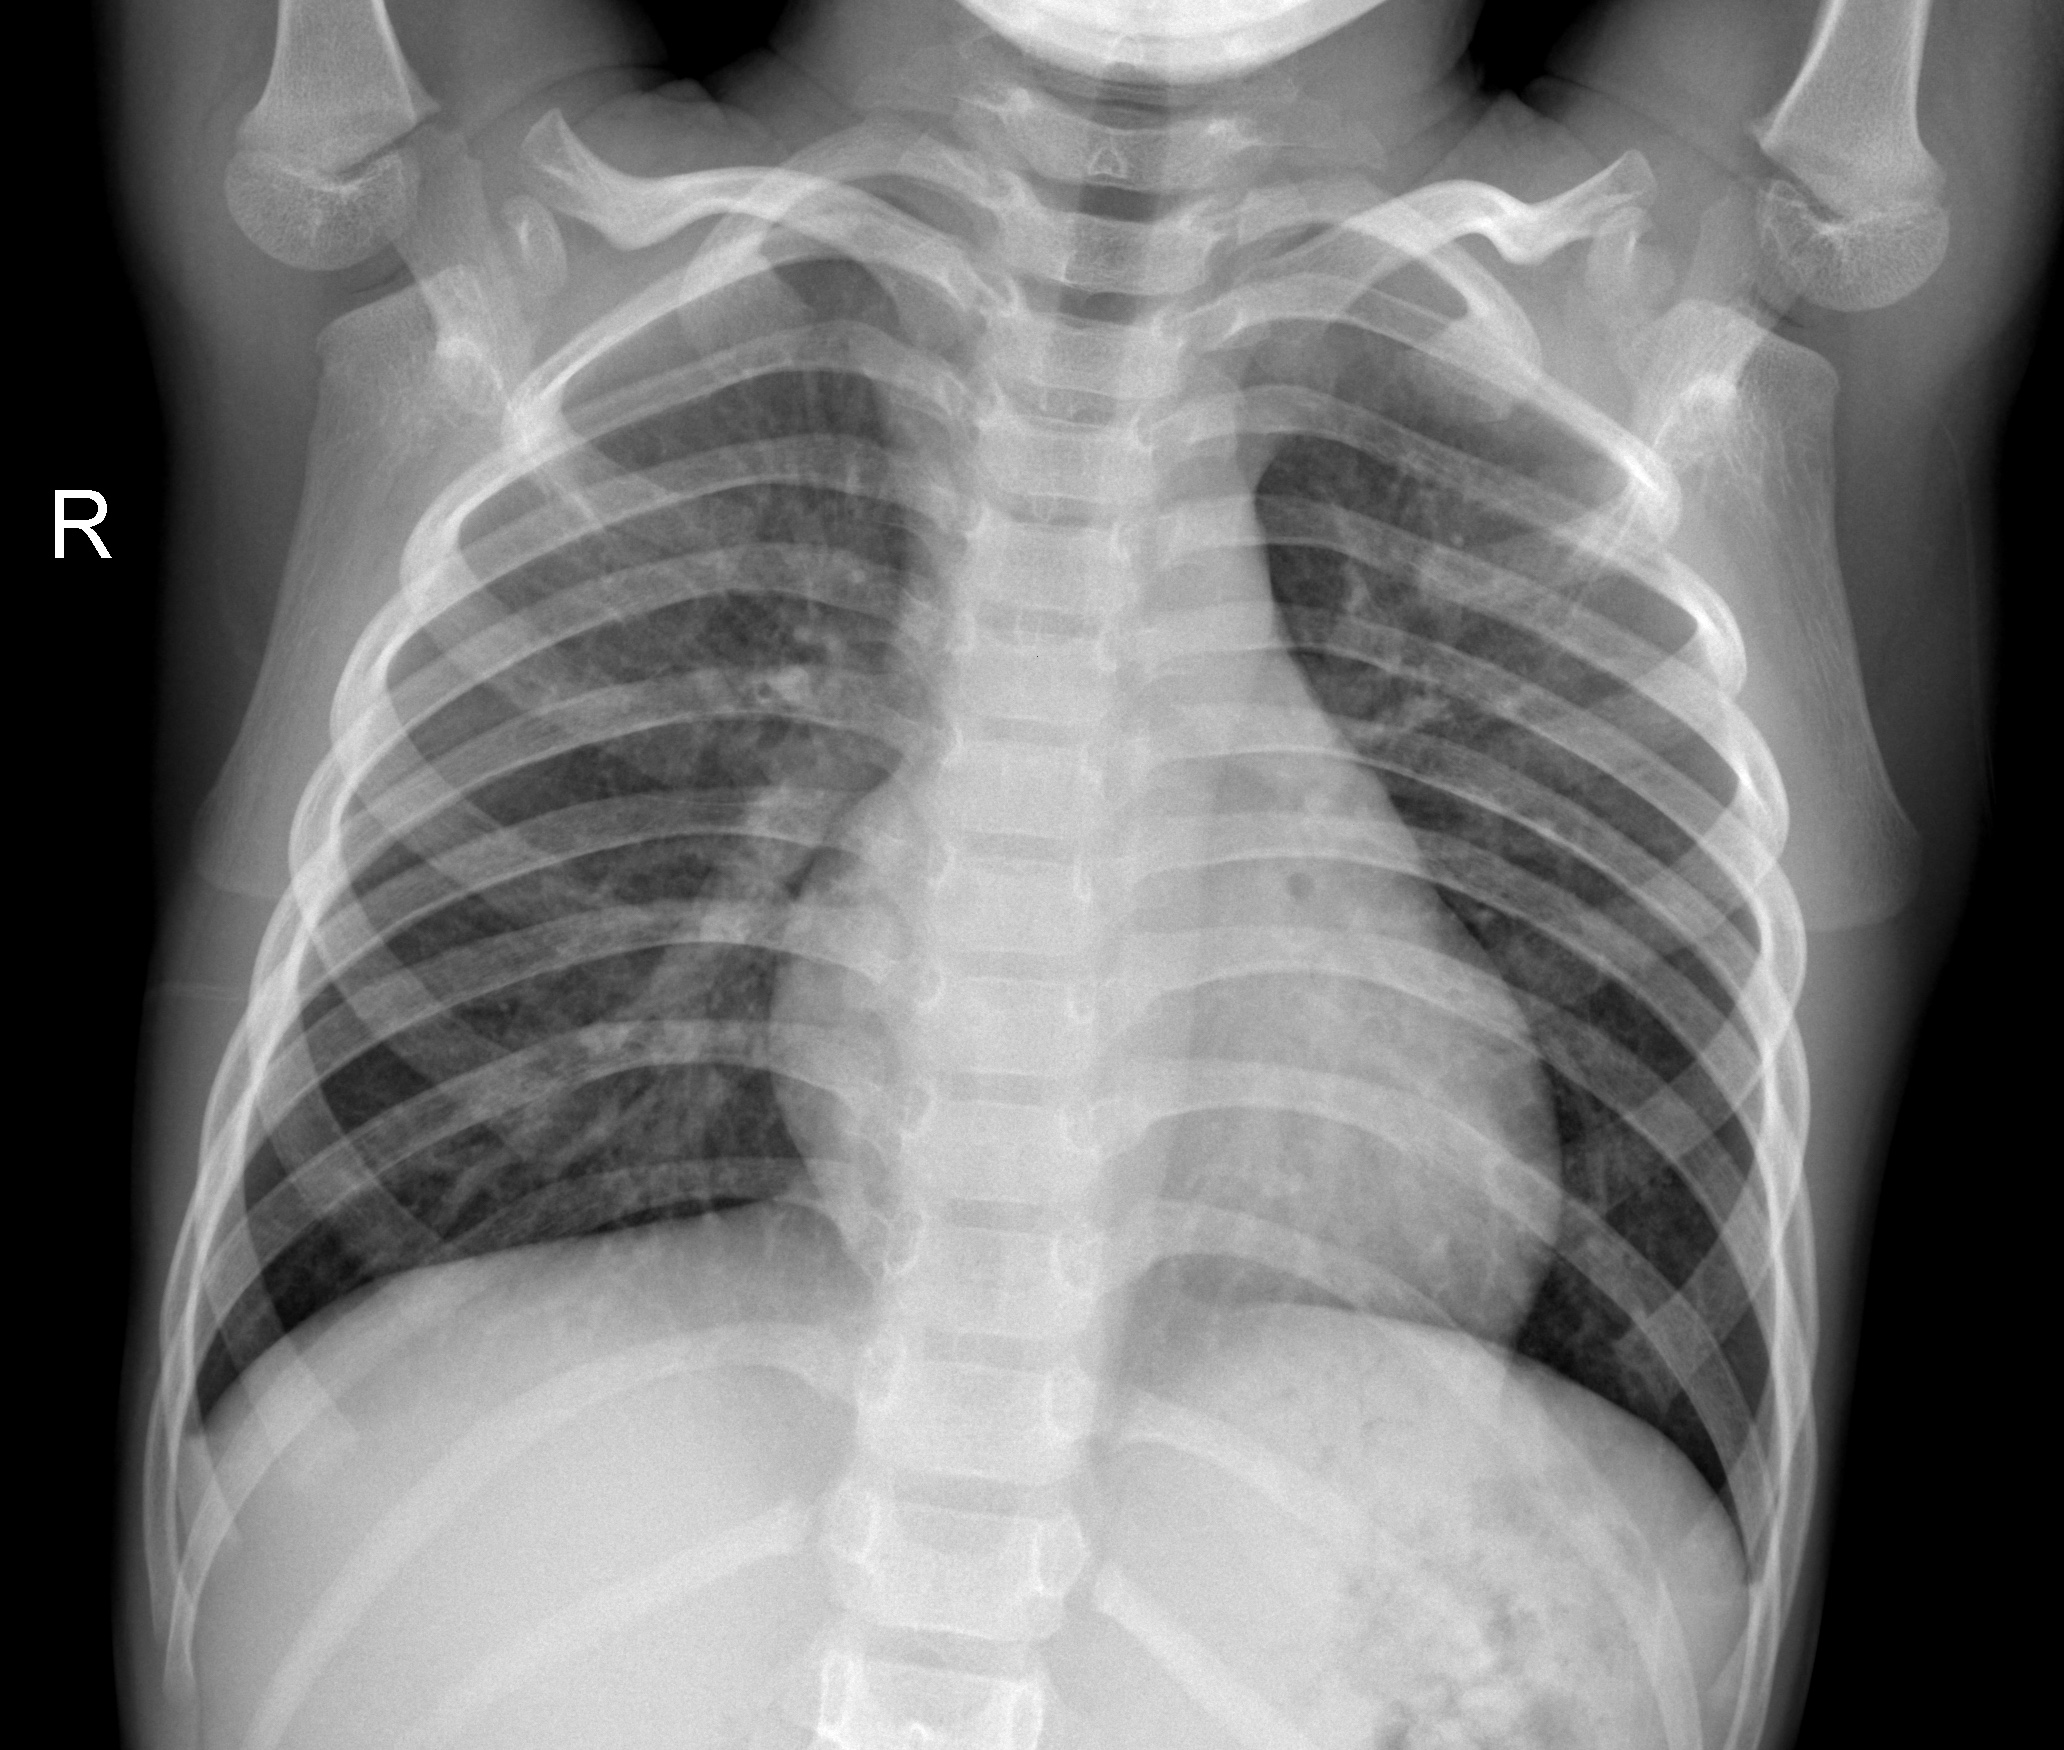
Diagnosis: NORMAL